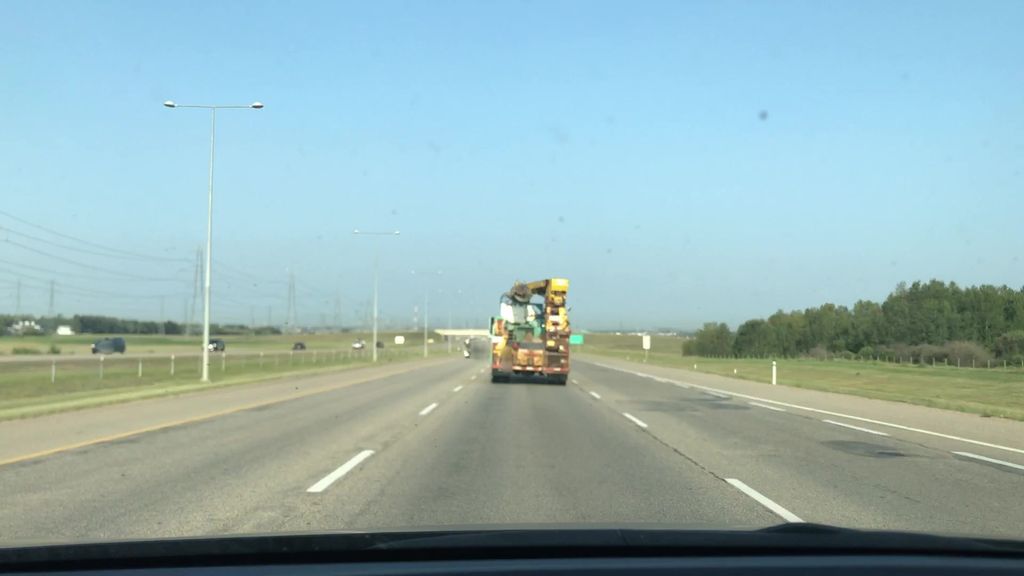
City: edmonton